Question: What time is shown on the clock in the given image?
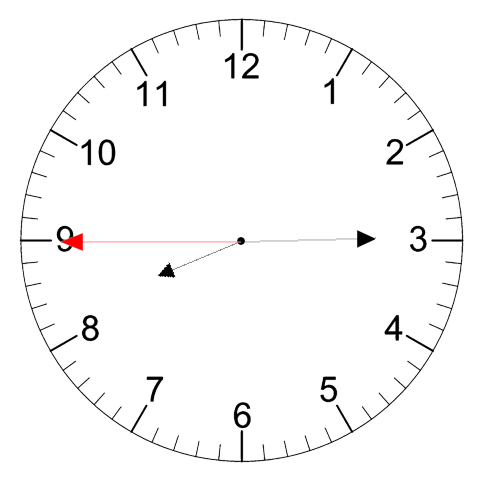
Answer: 08:14:45